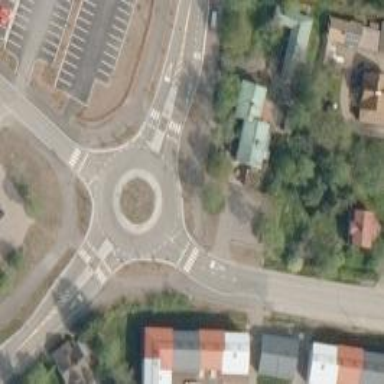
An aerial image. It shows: Roundabout at tertiary road junction.